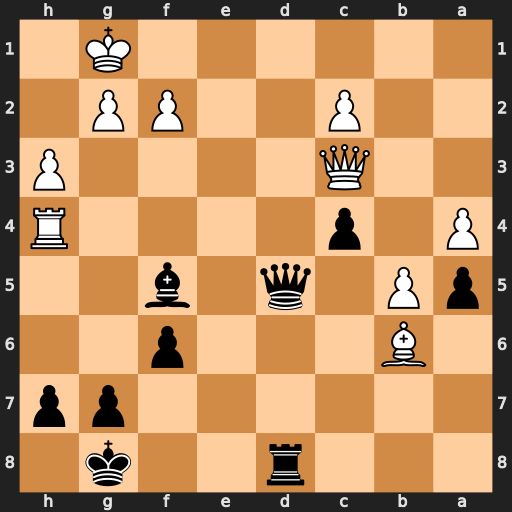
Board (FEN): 3r2k1/6pp/1B3p2/pP1q1b2/P1p4R/2Q4P/2P2PP1/6K1
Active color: b
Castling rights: -
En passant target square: -
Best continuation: Qd1+ Kh2 Qd6+ Qg3 Qxb6